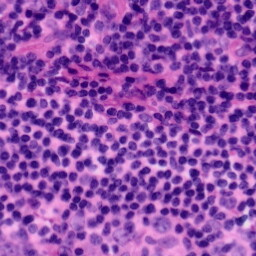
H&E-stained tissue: Tonsil